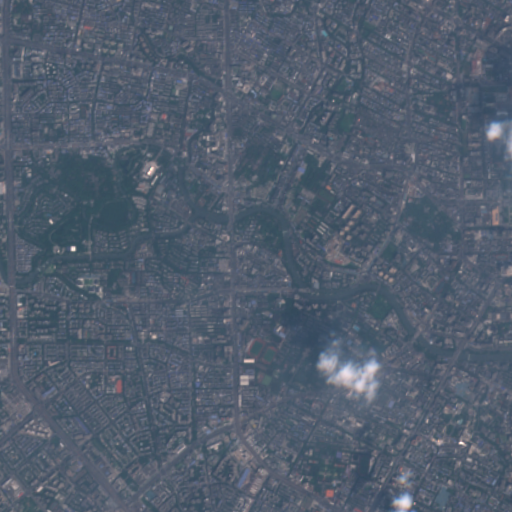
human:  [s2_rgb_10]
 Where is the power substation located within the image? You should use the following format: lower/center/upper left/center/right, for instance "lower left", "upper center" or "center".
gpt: The power substation is located in the center right of the image.
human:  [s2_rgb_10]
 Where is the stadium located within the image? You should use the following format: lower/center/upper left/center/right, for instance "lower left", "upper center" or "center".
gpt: The stadium is located in the lower right of the image.
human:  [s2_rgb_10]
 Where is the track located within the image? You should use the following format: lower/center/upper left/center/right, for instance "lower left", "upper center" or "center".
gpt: The track is located in the center right of the image.
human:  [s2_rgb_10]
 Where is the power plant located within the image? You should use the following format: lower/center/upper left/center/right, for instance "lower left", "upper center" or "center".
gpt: There is no power plant in the image.